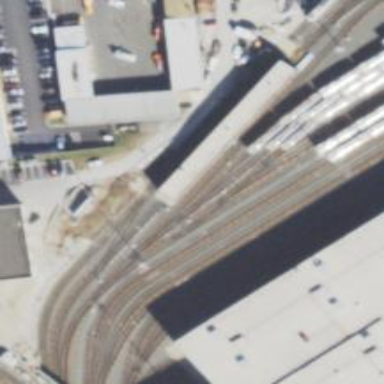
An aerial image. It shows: Tram railway yard.